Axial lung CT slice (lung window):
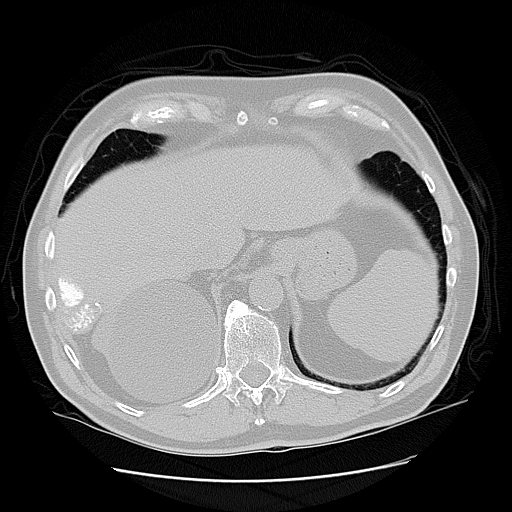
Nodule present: no